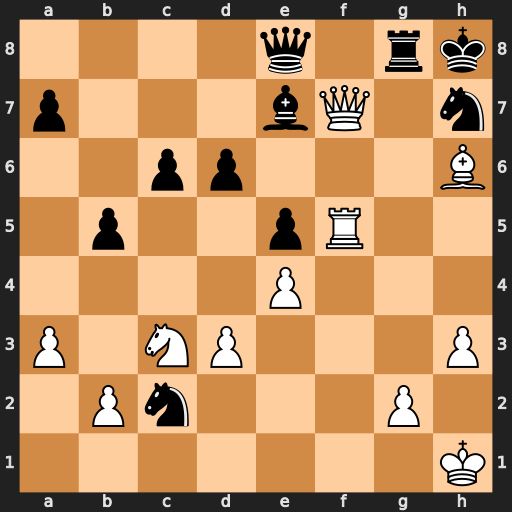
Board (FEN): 4q1rk/p3bQ1n/2pp3B/1p2pR2/4P3/P1NP3P/1Pn3P1/7K
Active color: w
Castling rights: -
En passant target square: -
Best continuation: Bg7+ Rxg7 Qxe8+